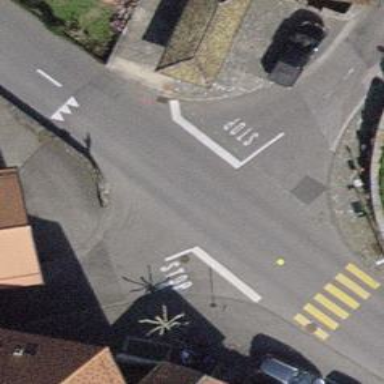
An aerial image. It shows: Tertiary road with traffic calming table.